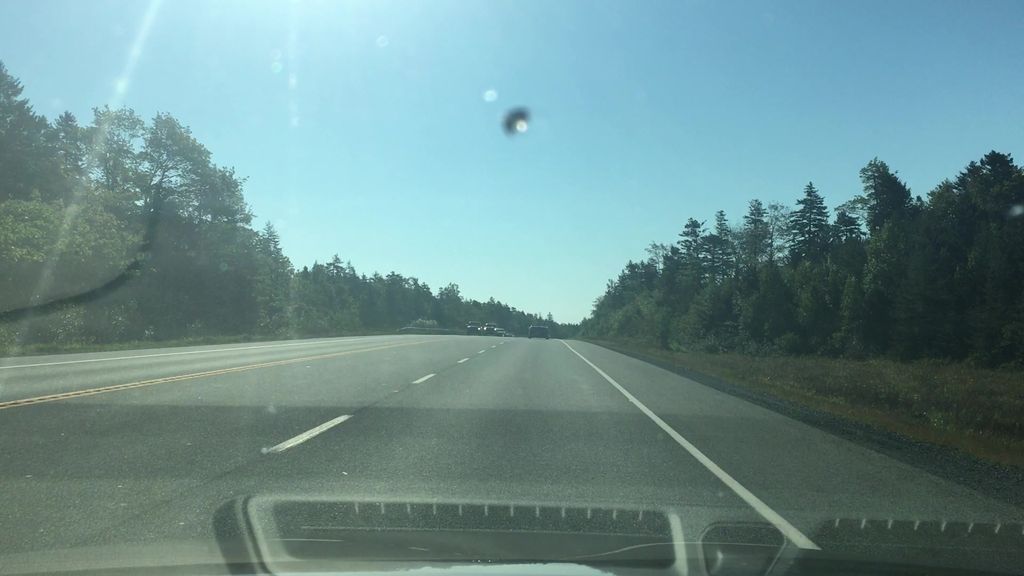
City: halifax